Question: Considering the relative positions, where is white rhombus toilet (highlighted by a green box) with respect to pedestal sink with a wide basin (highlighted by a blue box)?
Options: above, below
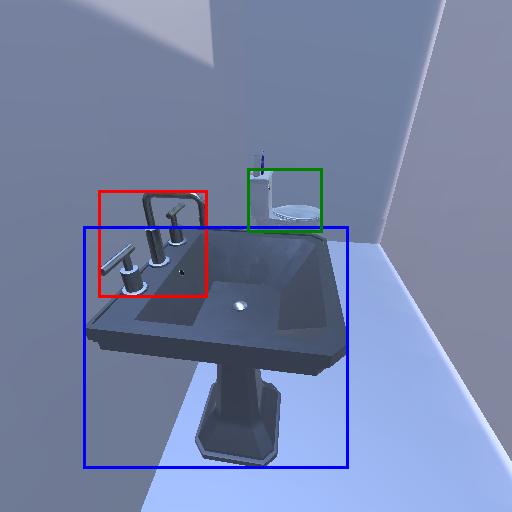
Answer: above